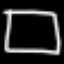
Label: square